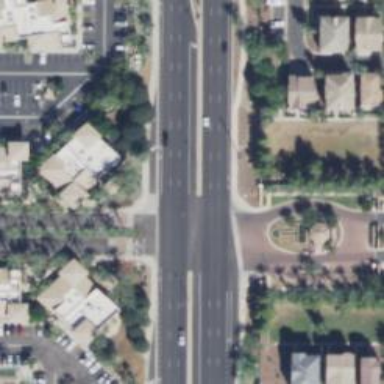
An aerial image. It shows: Secondary road with asphalt surface.